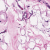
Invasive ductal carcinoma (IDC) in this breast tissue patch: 0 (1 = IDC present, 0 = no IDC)